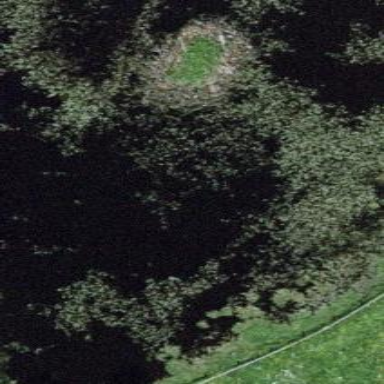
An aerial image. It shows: Peaceful pond surrounded by nature.